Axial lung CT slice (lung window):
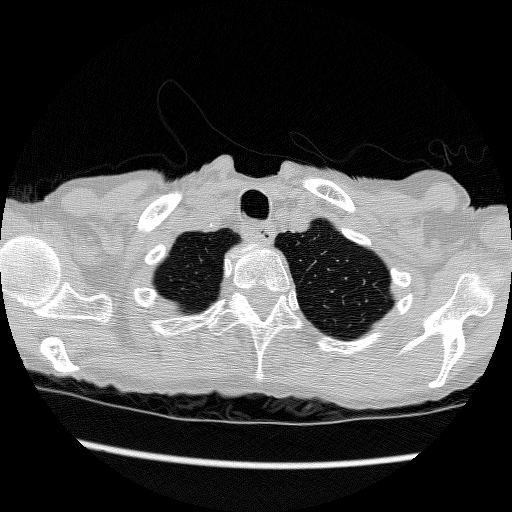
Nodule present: no